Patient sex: F
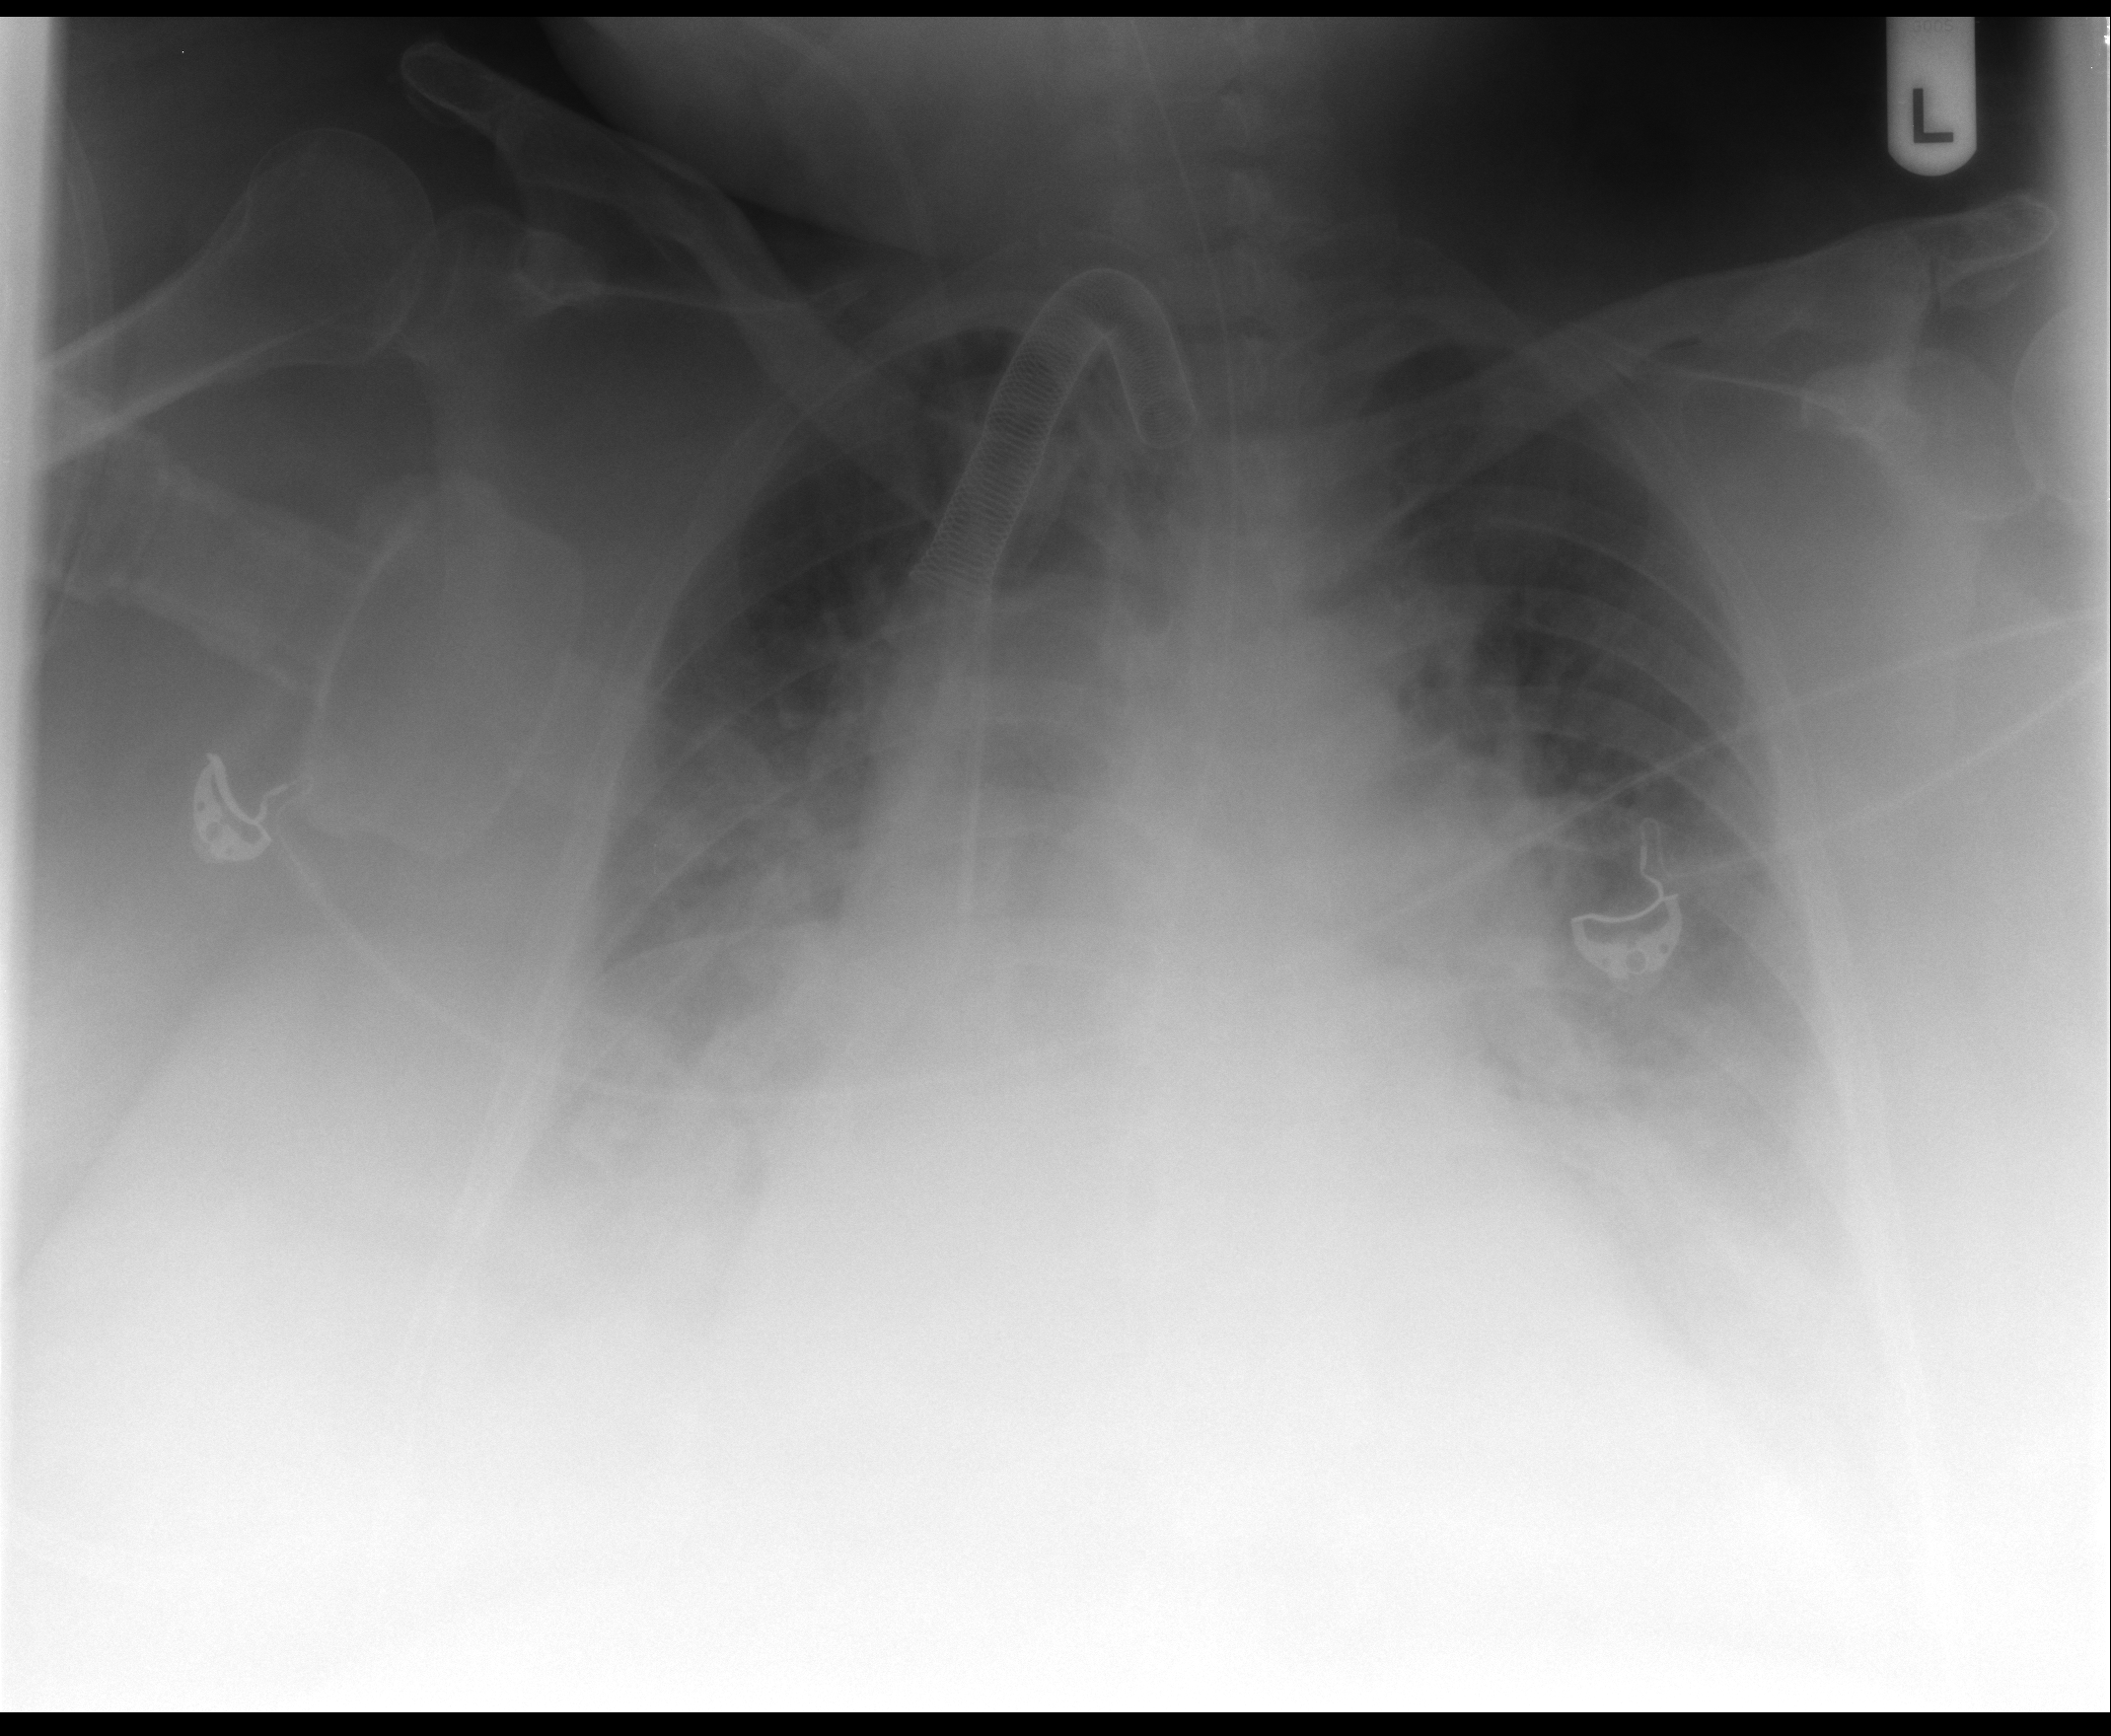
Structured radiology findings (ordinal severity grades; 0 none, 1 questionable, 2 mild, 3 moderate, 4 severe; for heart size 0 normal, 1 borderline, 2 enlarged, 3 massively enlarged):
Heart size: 2
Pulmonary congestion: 3
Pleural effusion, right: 2
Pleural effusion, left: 3
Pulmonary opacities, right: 2
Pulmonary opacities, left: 3
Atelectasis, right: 2
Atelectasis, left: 3